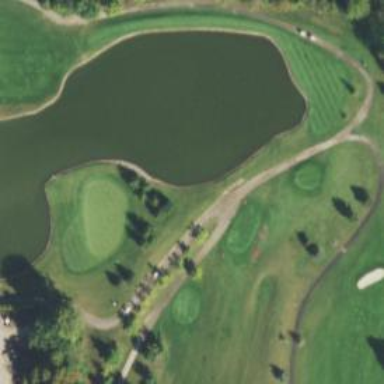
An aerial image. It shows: Golf cartpath that is also road path.